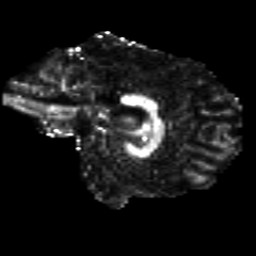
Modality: FA
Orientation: sagittal
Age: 25
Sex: male
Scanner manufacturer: siemens
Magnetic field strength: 3 T
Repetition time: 8.8 s
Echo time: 0.085 s